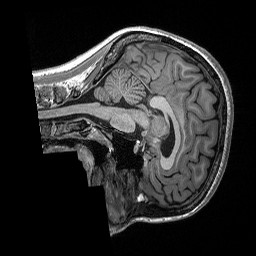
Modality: T1w
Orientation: sagittal
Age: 31
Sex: female
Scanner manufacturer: siemens
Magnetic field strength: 3 T
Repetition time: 2.3 s
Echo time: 0.00298 s